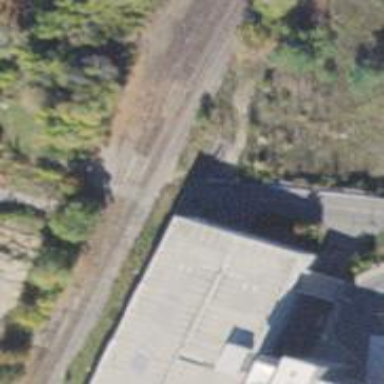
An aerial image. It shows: Crossing for the railway.